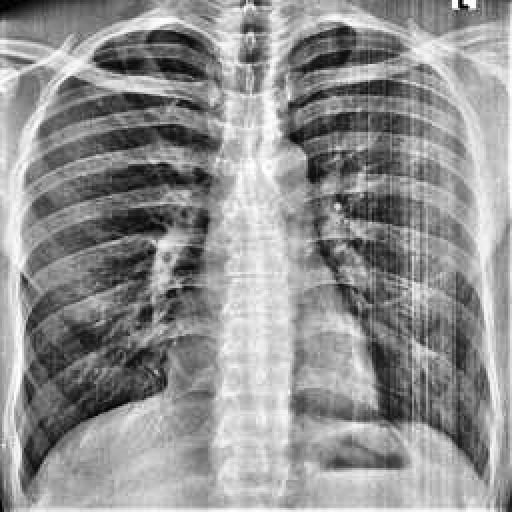
Finding: NORMAL